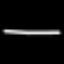
Label: line